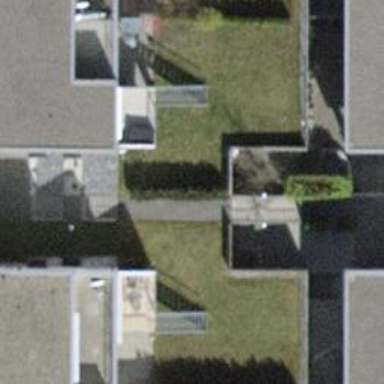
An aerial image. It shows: Steps made of paving stones.